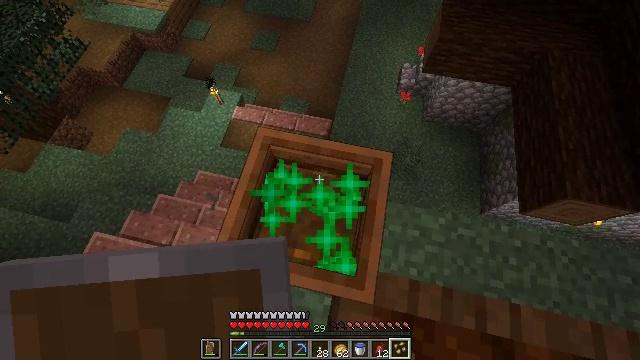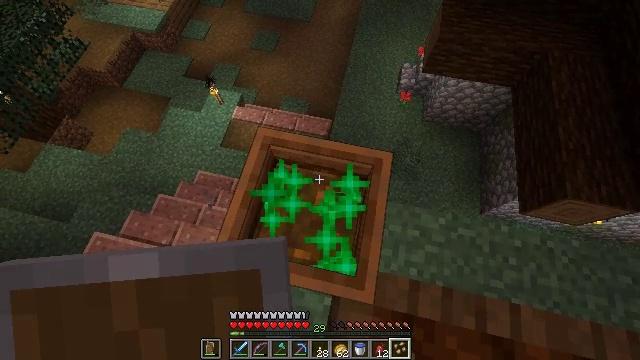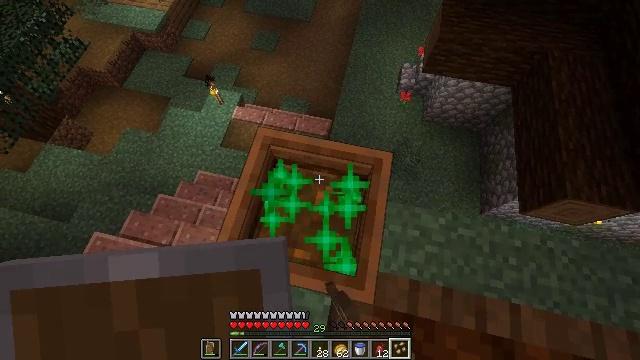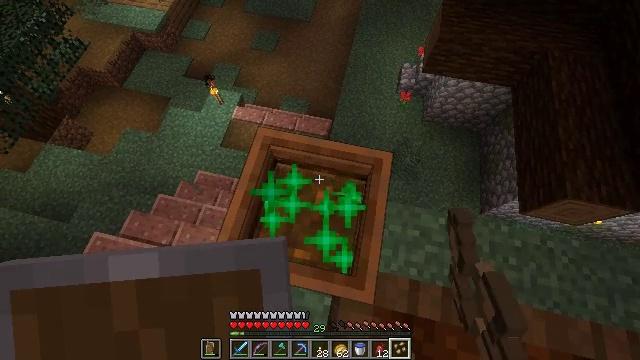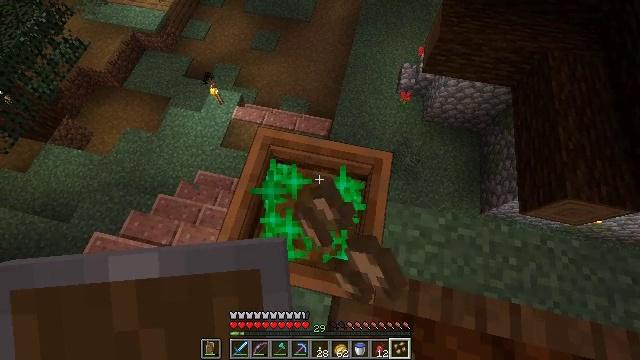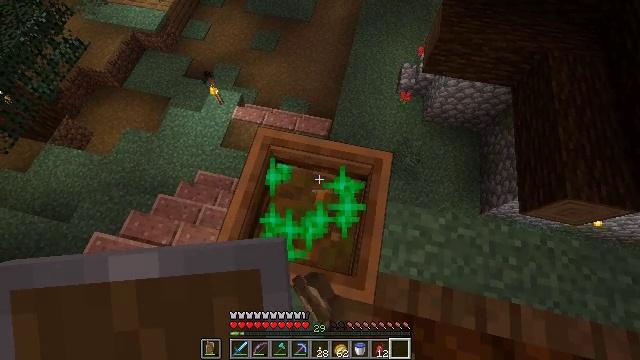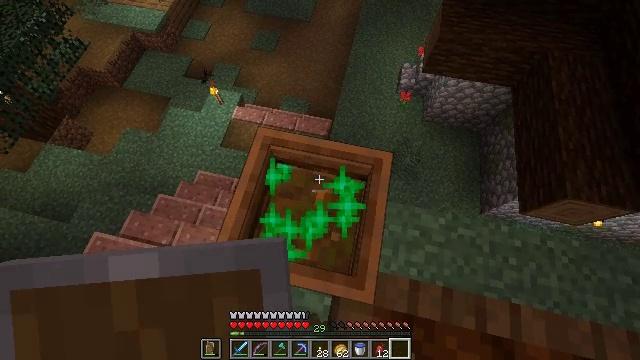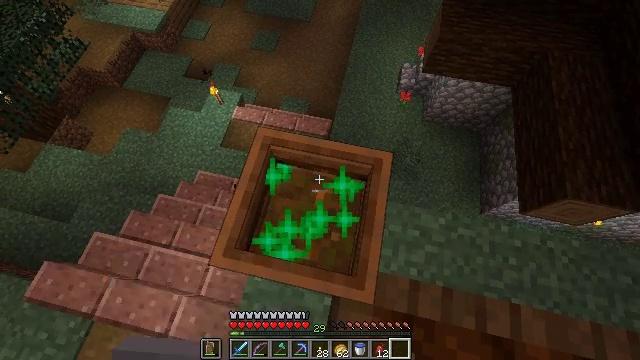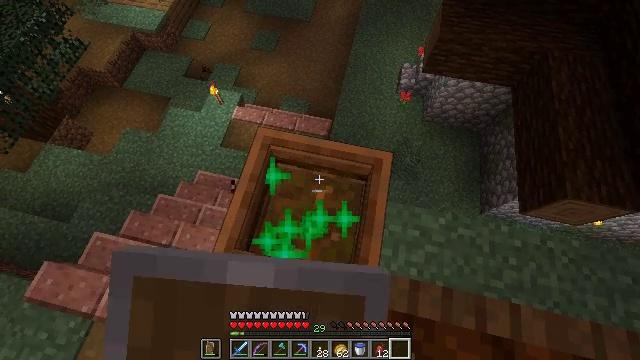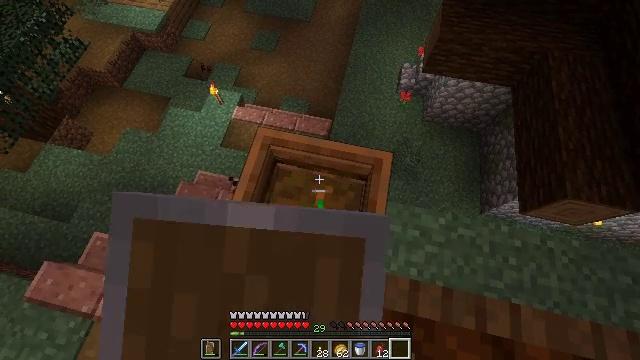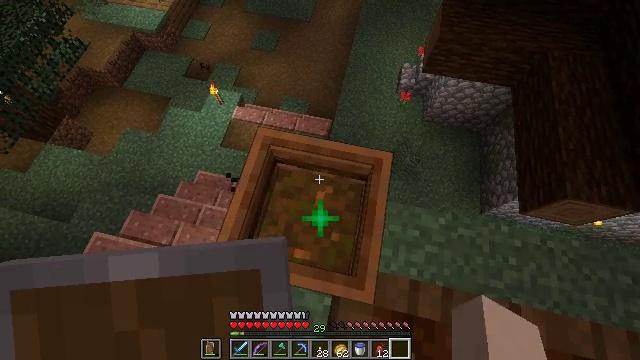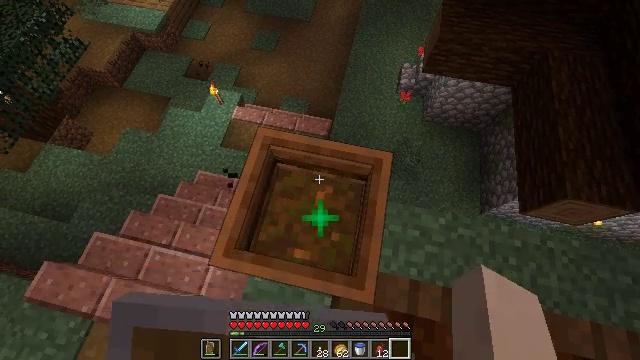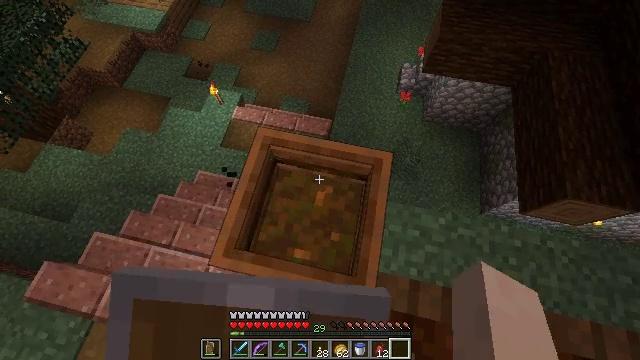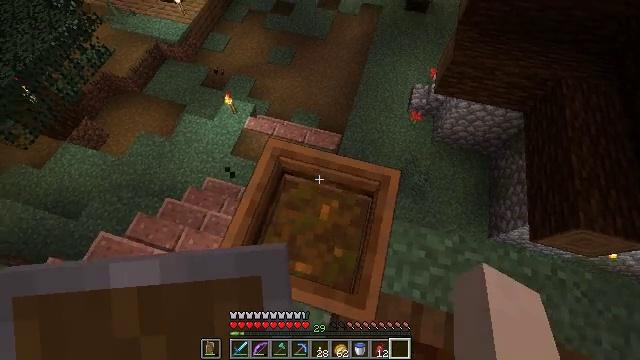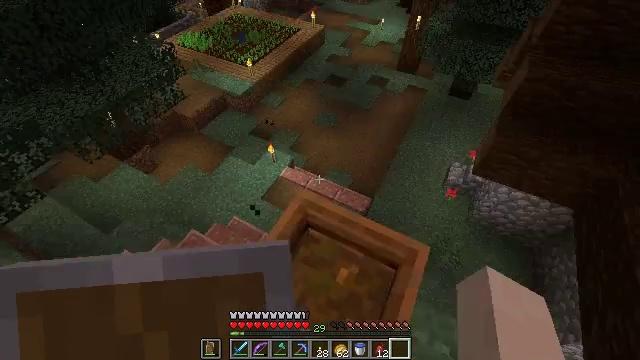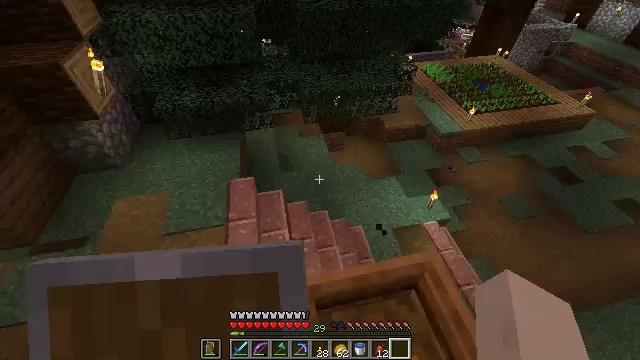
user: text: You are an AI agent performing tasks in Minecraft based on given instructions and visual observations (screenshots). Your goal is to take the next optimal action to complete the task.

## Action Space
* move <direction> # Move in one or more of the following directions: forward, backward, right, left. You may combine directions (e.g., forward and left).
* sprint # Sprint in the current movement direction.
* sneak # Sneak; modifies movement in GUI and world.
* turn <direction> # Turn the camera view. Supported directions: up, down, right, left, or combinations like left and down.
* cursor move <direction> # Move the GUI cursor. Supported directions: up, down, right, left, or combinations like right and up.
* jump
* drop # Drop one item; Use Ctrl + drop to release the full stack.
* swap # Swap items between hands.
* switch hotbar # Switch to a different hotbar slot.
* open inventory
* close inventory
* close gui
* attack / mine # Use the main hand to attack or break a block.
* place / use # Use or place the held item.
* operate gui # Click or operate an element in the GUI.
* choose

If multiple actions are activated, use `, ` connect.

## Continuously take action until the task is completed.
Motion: motion action
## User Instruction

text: Collect the note block for reuse.
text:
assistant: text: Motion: use / place
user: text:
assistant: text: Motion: use / place
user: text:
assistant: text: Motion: use / place
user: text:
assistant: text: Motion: use / place
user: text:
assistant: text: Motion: use / place
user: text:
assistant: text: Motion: use / place
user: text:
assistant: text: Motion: use / place
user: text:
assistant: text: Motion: use / place
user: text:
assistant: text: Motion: use / place
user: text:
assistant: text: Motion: no_op
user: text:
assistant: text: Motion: use / place
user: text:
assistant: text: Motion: use / place
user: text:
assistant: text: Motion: turn left and up
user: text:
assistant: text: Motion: turn left and up
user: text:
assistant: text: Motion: turn left and up
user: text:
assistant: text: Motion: no_op
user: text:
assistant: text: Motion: no_op
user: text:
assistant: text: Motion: no_op
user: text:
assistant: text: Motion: move forward, turn up
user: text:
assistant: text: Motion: move forward, turn left and up
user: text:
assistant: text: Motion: move forward, sprint, turn left and up
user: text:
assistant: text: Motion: move forward, sprint, turn left and up
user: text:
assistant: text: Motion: move forward, sprint, turn left and up
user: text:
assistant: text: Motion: move forward, sprint
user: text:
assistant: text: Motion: move forward, sprint
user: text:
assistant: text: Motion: move forward, sprint
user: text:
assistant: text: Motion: move forward, turn left
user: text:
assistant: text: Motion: move forward, turn left
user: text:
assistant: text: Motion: move forward
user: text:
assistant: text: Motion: move forward